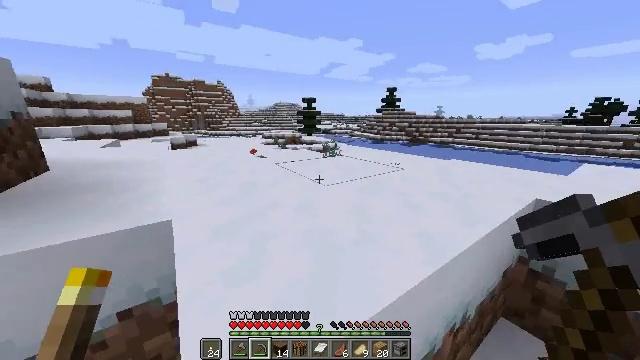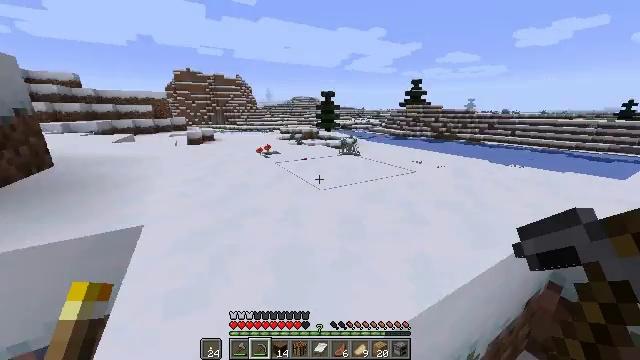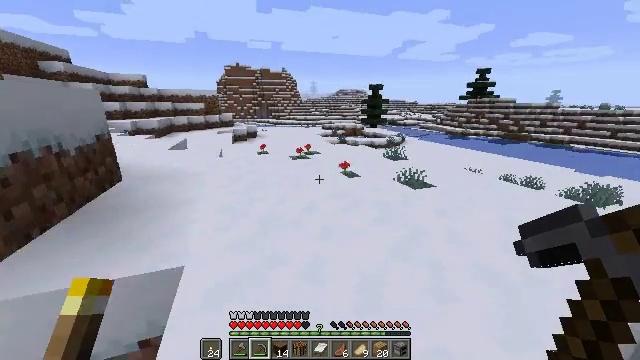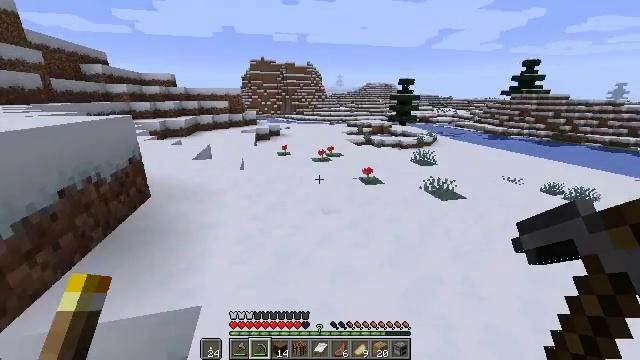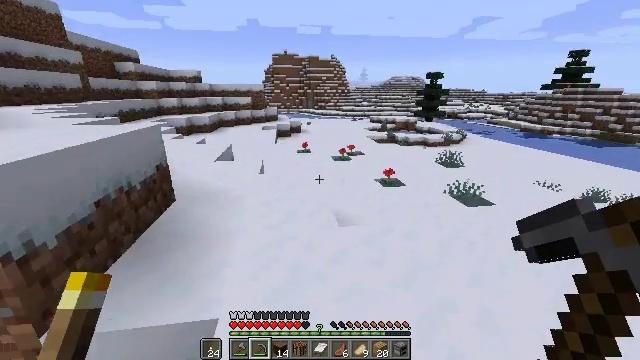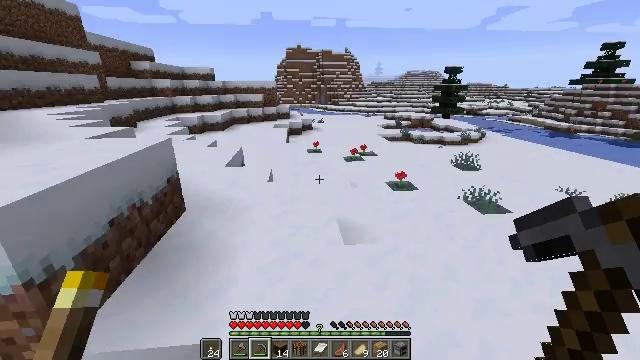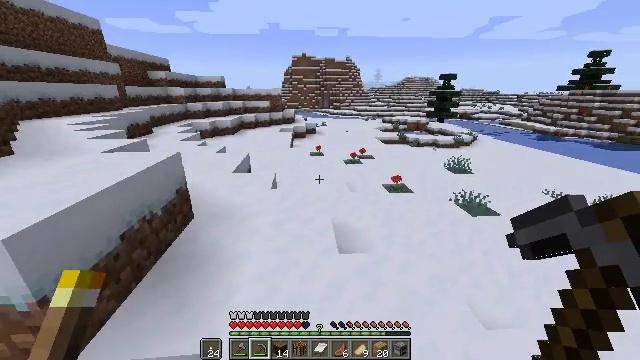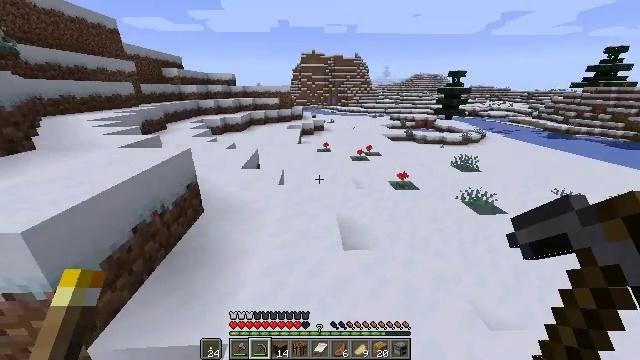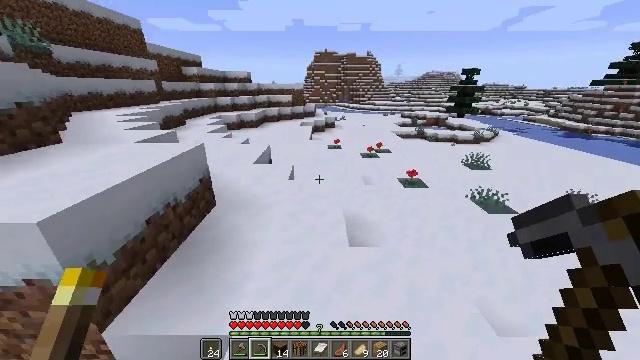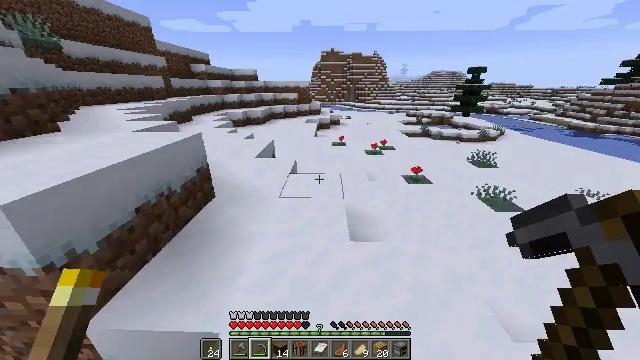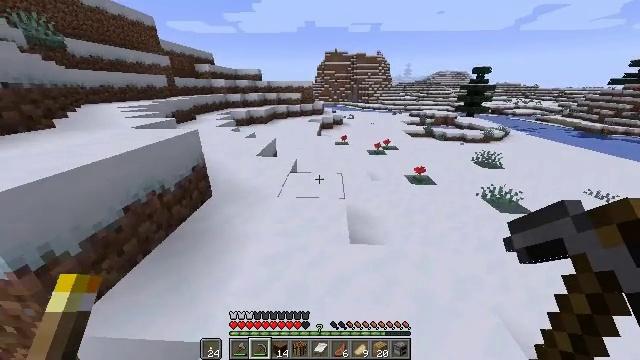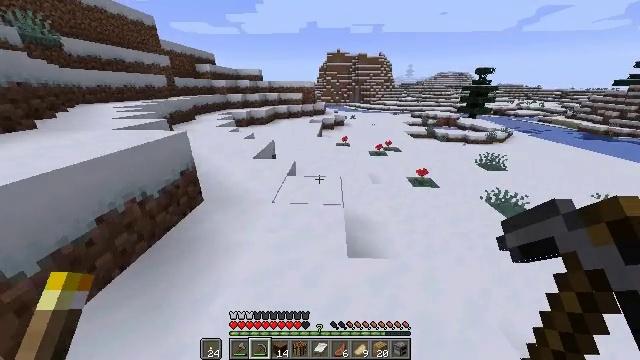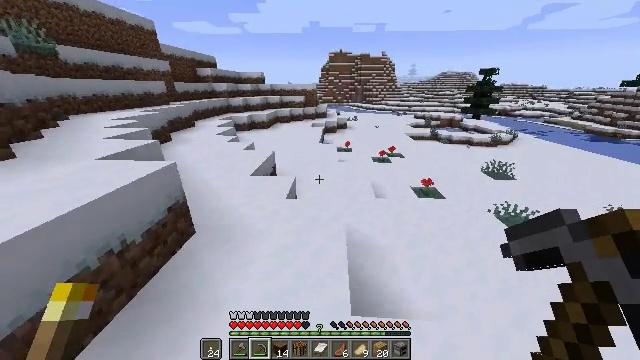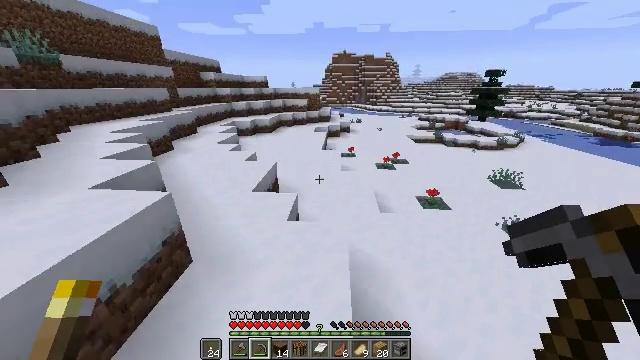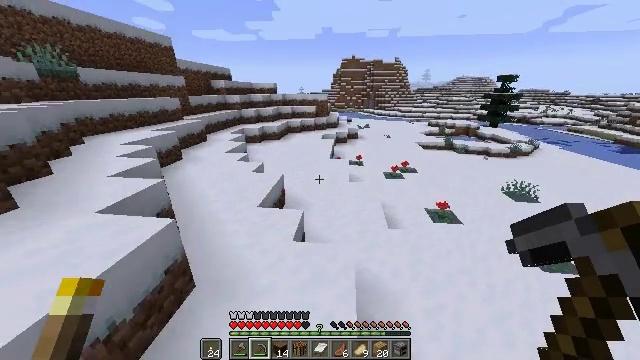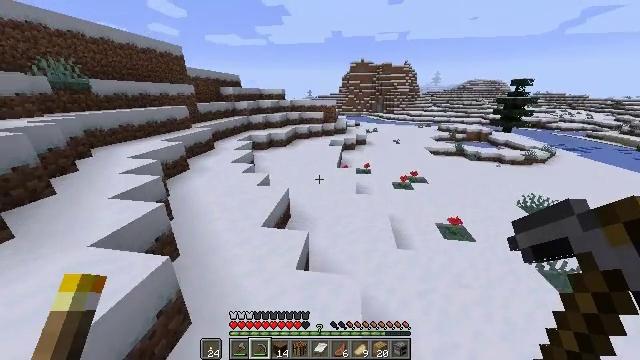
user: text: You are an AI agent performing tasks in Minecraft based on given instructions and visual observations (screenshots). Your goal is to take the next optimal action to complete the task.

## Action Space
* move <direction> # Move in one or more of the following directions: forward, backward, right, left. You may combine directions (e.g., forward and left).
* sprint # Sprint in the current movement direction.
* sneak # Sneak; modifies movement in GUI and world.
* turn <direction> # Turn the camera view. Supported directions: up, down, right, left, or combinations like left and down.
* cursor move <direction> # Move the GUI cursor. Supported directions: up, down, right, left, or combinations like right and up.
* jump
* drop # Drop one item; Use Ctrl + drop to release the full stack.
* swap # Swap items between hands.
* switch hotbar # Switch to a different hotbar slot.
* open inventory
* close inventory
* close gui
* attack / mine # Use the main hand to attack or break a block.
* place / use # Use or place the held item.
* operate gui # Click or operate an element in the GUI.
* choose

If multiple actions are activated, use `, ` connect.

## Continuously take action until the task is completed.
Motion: motion action
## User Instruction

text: Mine the ice block.
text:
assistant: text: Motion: move forward, sprint, turn left, jump
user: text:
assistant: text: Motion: move forward, sprint, turn left, jump
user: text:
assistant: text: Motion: move forward, sprint, turn left, jump
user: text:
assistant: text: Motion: move forward, sprint, turn left and down, jump
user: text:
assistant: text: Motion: move forward, sprint, turn left, jump
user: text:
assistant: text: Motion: move forward, sprint, jump
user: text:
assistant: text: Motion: move forward, sprint, turn left and down, jump
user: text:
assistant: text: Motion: move forward, turn left and down, jump
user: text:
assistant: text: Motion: move forward, turn left, jump
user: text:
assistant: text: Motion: move forward, jump
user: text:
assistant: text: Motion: move forward, jump
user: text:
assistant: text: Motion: move forward, jump
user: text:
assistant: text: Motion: move forward, jump
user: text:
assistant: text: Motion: move forward, sprint, turn left, jump
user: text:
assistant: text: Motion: move forward, sprint, turn left, jump
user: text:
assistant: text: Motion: move forward, sprint, turn left, jump
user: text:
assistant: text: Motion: move forward, sprint, turn left and up, jump
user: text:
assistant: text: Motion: move forward, sprint, turn left and up, jump
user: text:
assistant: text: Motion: move forward, sprint, turn left and up, jump
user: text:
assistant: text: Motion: move forward, sprint, turn up, jump
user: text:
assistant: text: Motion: move forward, sprint, jump
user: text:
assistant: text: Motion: move forward, sprint, turn up, jump
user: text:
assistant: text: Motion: move forward, sprint, turn up, jump
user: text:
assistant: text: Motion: move forward, sprint, turn left and up, jump
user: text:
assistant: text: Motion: move forward, sprint, turn left and up, jump
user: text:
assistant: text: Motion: move forward and move right, sprint, turn left and up, jump
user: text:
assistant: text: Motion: move forward and move right, sprint, turn left and up, jump
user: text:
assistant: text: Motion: move forward and move right, sprint, turn left and up, jump
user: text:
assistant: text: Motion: move forward and move right, turn left and up, jump
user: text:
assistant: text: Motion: move forward and move right, turn left, jump